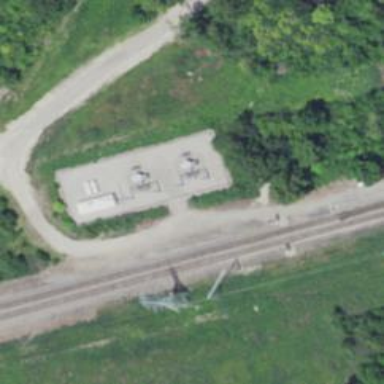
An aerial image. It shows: Switch used for power control.